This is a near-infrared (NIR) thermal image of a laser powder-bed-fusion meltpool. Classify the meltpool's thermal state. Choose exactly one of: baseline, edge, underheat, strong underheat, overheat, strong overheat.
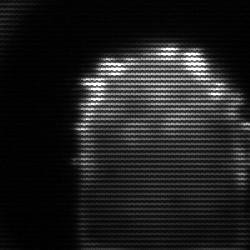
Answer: baseline